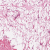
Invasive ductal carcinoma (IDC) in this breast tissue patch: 0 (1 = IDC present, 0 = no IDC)